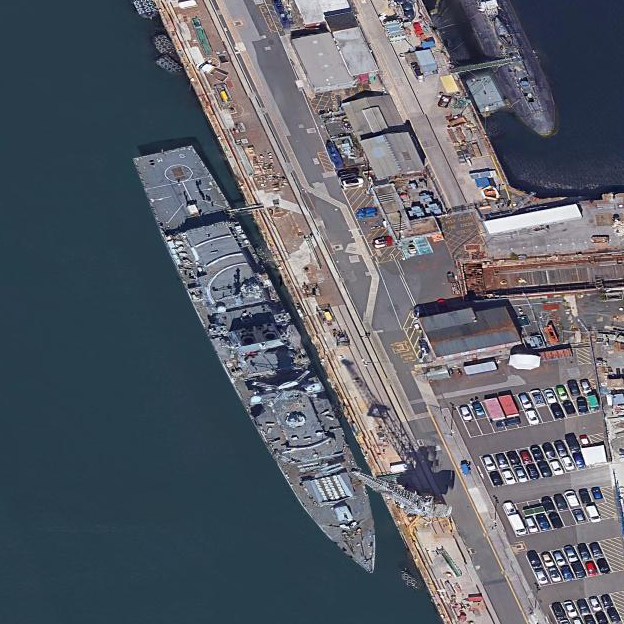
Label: Type_45_destroyer